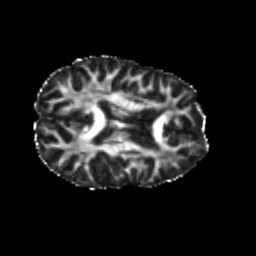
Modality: FA
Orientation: axial
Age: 22
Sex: female
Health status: healthy
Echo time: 0.074 s